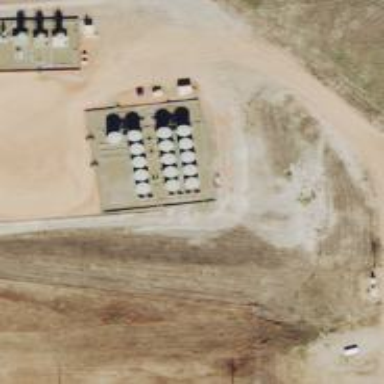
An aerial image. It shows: Storage tank with man-made structure.